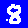
Digit: 8